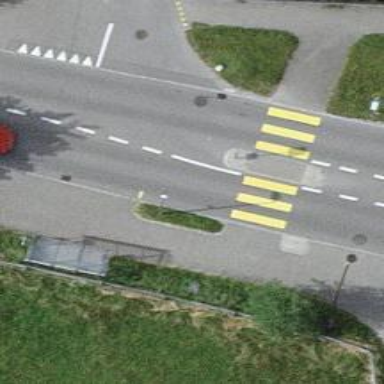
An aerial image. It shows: Bus stop with designated stop position for public transport.